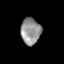
Tissue: skin
Cell type: Epithelial cells
Senescence score: 0.2786
Nuclear area (px): 514
Mean DAPI intensity: 146.969